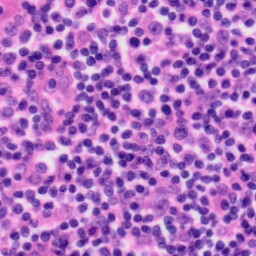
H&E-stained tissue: Tonsil